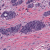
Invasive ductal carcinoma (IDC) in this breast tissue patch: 0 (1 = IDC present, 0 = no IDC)